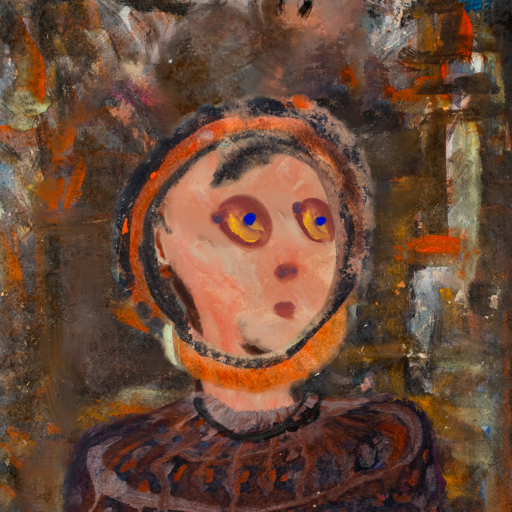
Background: GypsyQueen, Head And Neck Side: Roy_Bahadur, Face Side: Mother_And_Son_Son, Bust: Hypocrite, Hair Side: Childish, Head Accessory: Blank, Second Necklace: Blank, Necklace: Orphan, Baby: Blank